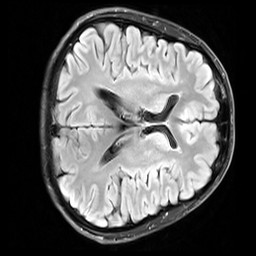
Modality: FLAIR
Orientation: axial
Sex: male
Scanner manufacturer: siemens
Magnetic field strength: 3 T
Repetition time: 10 s
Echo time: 0.09 s